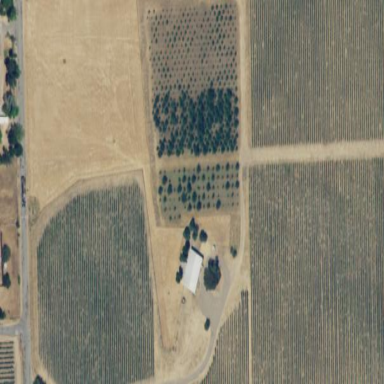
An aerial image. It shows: Orchard.